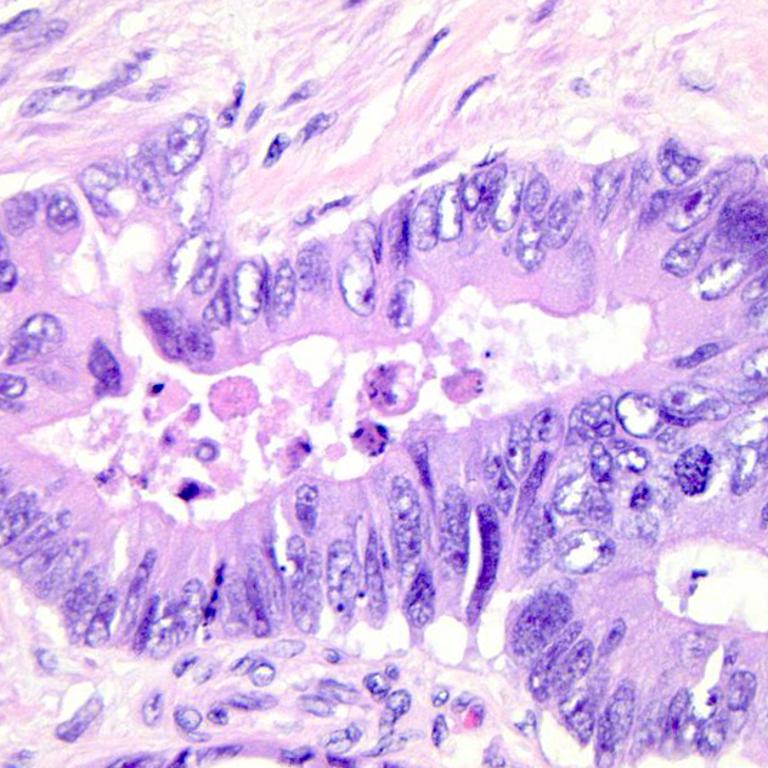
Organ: colon
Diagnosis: adenocarcinomas